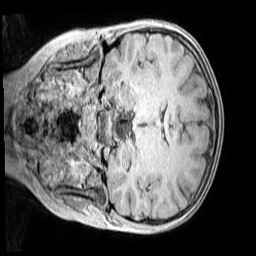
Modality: MP2RAGE
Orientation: coronal
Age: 10
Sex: female
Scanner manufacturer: siemens
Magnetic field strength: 3 T
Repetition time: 4 s
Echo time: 0.00299 s